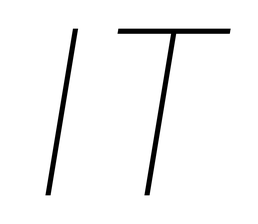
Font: Inter-Italic_Thin_Italic